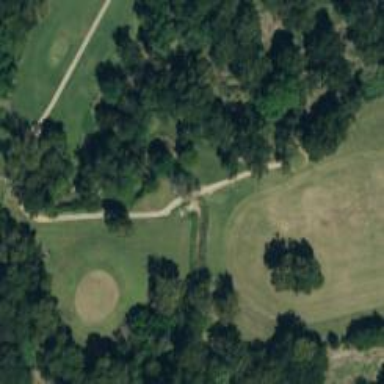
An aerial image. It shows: Path for both road and golf.